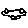
Label: car